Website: macys
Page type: cart
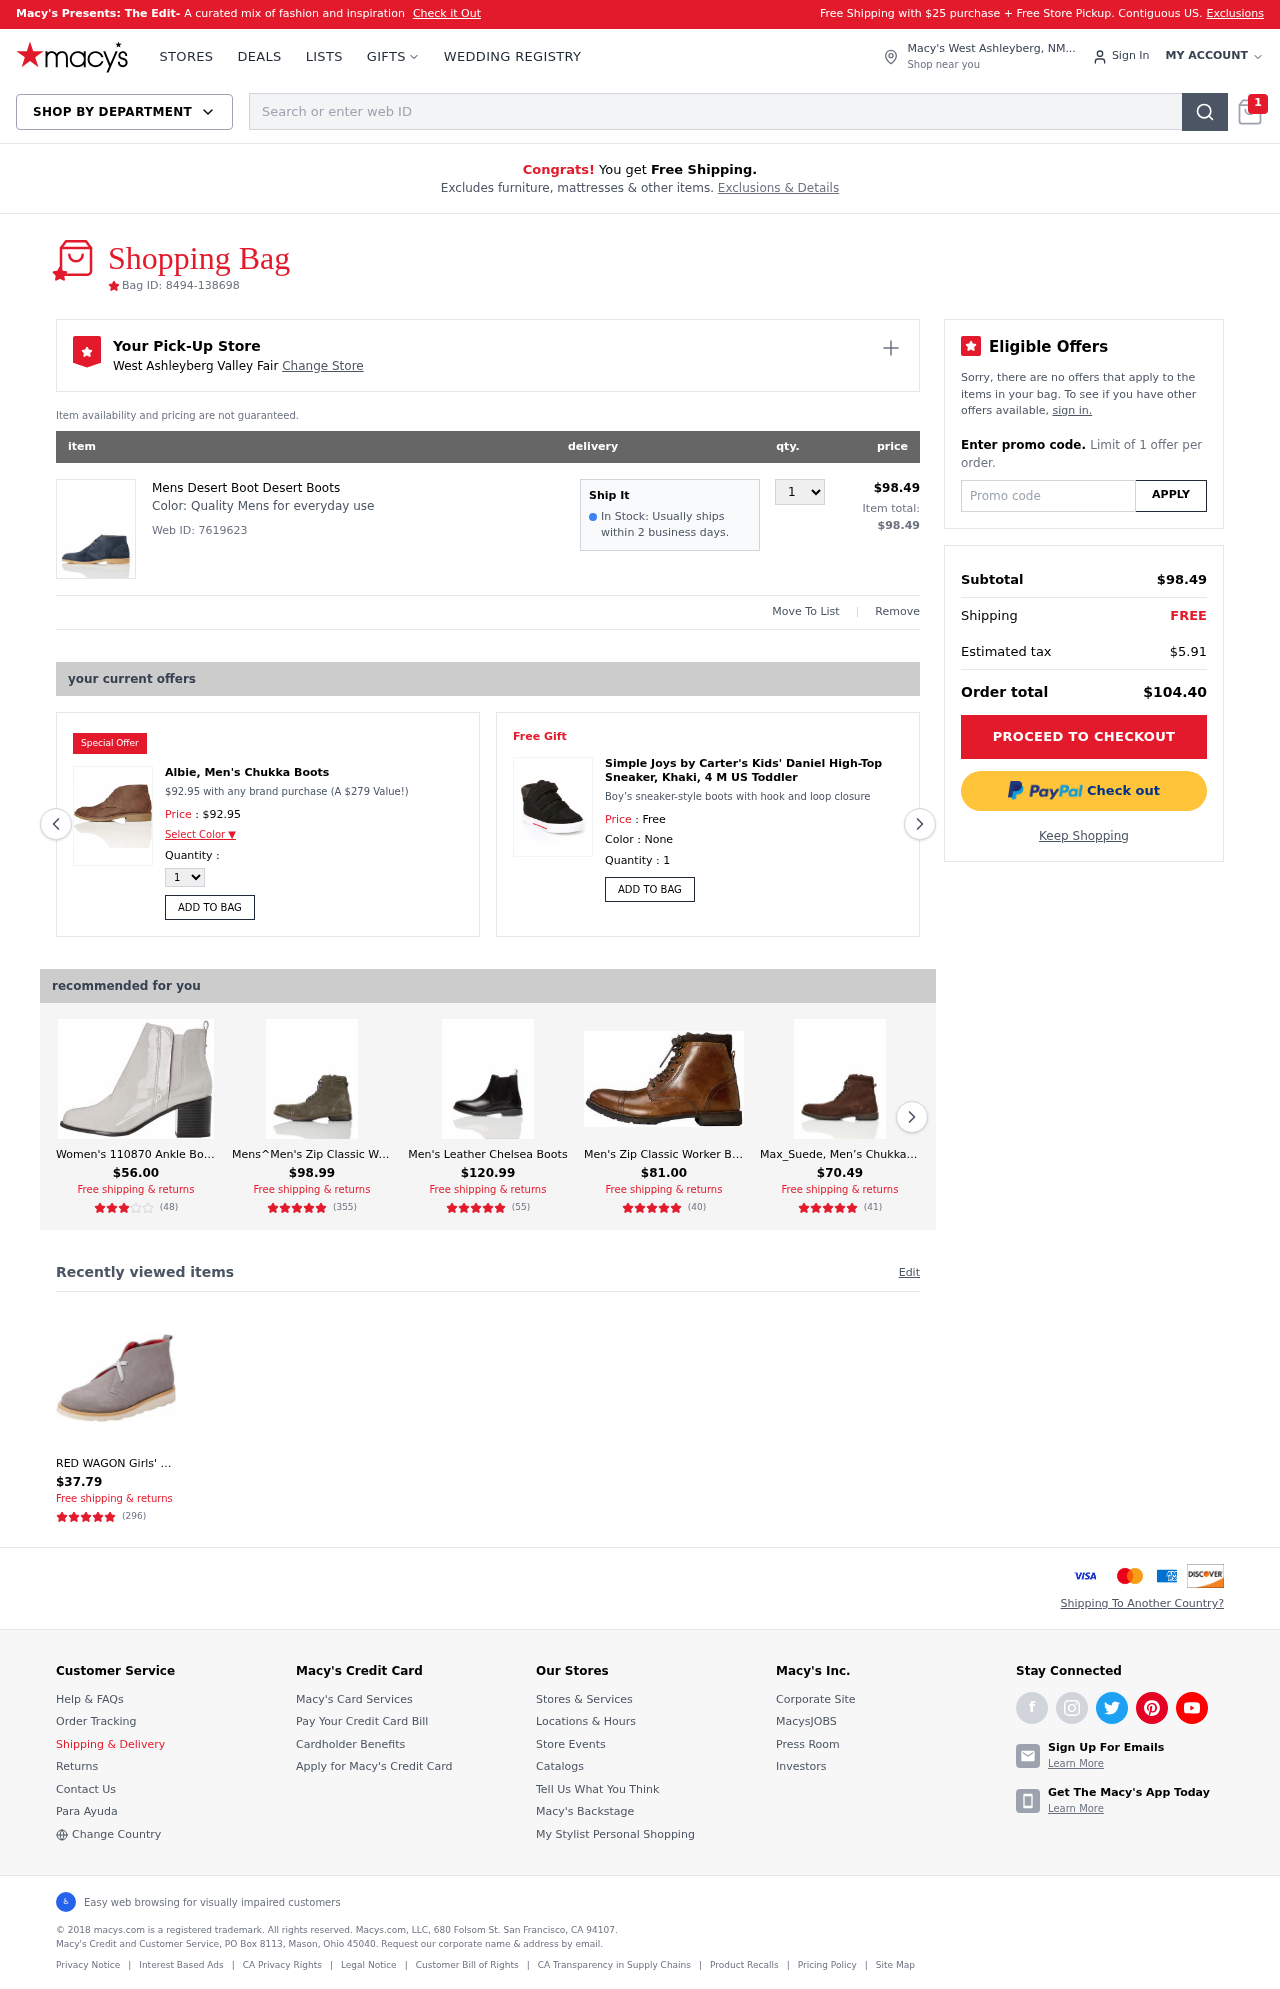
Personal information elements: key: PII_CITY
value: West Ashleyberg Valley Fair Change Store
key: PII_CITY_STATE
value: West Ashleyberg, NM
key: PII_PROMO_CODE
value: WELCOME80
Product elements: key: PRODUCT1_DESC
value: Quality Mens for everyday use
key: PRODUCT1_NAME
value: Mens Desert Boot Desert Boots
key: PRODUCT1_PRICE
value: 98.49
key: PRODUCT1_QUANTITY
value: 1
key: PRODUCT2_NAME
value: Albie, Men's Chukka Boots
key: PRODUCT2_PRICE
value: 92.95
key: PRODUCT3_DESC
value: Boy’s sneaker-style boots with hook and loop closure
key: PRODUCT3_NAME
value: Simple Joys by Carter's Kids' Daniel High-Top Sneaker, Khaki, 4 M US Toddler
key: PRODUCT4_NAME
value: Women's 110870 Ankle Boots, Grau Lt Grey, 8 US
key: PRODUCT4_NUM_RATINGS
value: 48
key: PRODUCT4_PRICE
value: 56
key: PRODUCT4_RATING
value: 3.4
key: PRODUCT5_NAME
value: Mens^Men's Zip Classic Worker Boots Chukka, Grau Charcoal Suede, US 11
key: PRODUCT5_NUM_RATINGS
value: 355
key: PRODUCT5_PRICE
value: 98.99
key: PRODUCT5_RATING
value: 4.7
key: PRODUCT6_NAME
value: Men's Leather Chelsea Boots
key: PRODUCT6_NUM_RATINGS
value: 55
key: PRODUCT6_PRICE
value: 120.99
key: PRODUCT6_RATING
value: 4.6
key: PRODUCT7_NAME
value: Men's Zip Classic Worker Boots Ankle
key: PRODUCT7_NUM_RATINGS
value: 40
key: PRODUCT7_PRICE
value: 81
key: PRODUCT7_RATING
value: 4.5
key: PRODUCT8_NAME
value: Max_Suede, Men’s Chukka Boots
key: PRODUCT8_NUM_RATINGS
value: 41
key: PRODUCT8_PRICE
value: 70.49
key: PRODUCT8_RATING
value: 4.7
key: PRODUCT9_NAME
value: RED WAGON Girls' Muck Desert Boots, Grey, 10 us Little Kid
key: PRODUCT9_NUM_RATINGS
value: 296
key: PRODUCT9_PRICE
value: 37.79
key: PRODUCT9_RATING
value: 4.5
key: PRODUCT2_DESC
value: $92.95 with any brand purchase (A $279 Value!)
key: PRODUCT1_WEB_ID
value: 7619623
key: PRODUCT1_TOTAL
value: $98.49
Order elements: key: ORDER_NUM_ITEMS
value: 1
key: ORDER_ID
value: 8494-138698
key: ORDER_SUBTOTAL
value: $98.49
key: ORDER_TAX
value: $5.91
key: ORDER_TOTAL
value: $104.40
Search elements: key: HEADER_SEARCH
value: Search or enter web ID